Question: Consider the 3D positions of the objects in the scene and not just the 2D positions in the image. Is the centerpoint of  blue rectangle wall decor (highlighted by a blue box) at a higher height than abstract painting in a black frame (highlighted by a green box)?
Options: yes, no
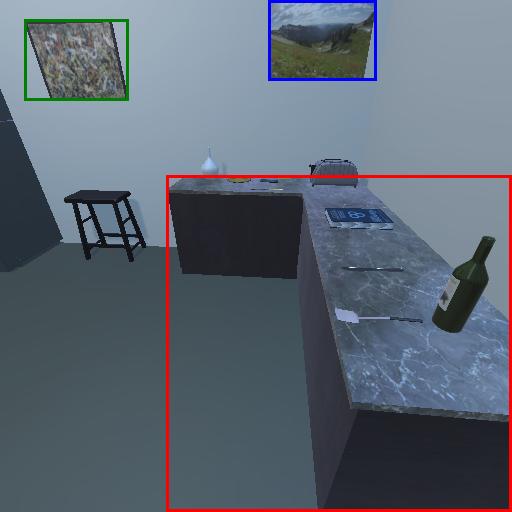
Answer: yes